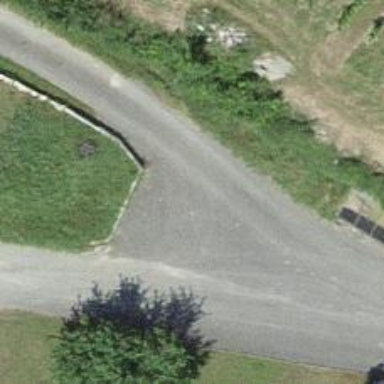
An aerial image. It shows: Well-maintained track road with grade 1 tracktype.